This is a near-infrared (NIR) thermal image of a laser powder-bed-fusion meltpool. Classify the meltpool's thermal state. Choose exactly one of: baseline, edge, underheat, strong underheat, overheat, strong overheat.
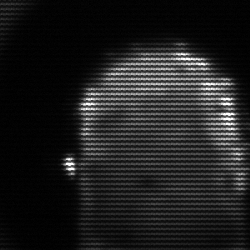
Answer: baseline